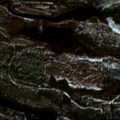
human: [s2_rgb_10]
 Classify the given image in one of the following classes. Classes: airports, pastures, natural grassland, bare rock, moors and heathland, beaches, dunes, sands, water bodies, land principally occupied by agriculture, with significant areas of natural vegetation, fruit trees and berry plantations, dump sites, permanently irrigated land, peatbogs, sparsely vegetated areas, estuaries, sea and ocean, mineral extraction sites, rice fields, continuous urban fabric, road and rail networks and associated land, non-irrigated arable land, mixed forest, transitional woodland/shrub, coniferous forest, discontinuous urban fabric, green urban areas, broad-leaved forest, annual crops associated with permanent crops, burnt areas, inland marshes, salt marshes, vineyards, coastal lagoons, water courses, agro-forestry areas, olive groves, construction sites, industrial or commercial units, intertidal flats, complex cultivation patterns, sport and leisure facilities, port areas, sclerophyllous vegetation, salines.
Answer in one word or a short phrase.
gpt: coniferous forest, mixed forest, transitional woodland/shrub, water bodies